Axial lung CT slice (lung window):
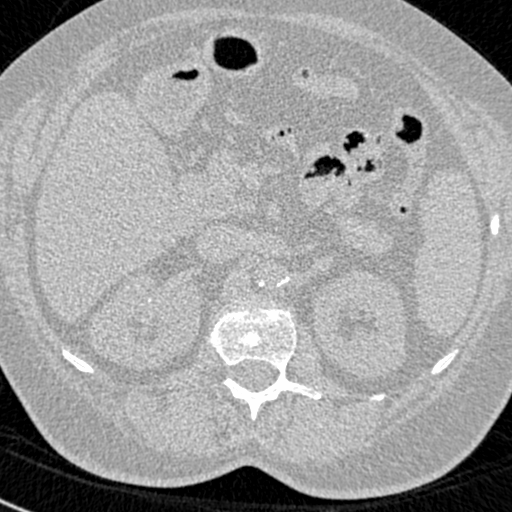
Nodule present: no